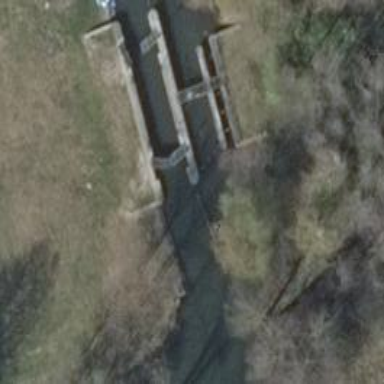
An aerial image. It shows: Lock gate on waterway.